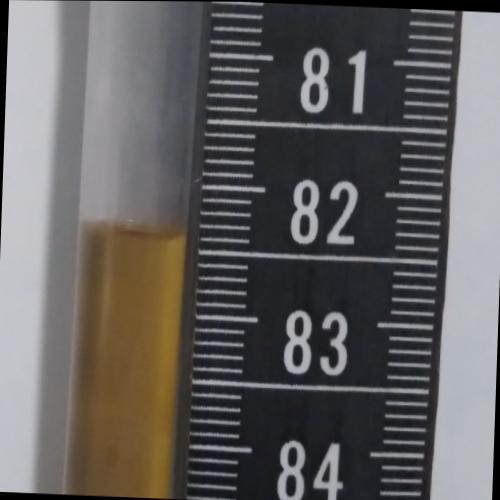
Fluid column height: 82.4 cm